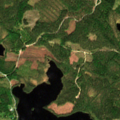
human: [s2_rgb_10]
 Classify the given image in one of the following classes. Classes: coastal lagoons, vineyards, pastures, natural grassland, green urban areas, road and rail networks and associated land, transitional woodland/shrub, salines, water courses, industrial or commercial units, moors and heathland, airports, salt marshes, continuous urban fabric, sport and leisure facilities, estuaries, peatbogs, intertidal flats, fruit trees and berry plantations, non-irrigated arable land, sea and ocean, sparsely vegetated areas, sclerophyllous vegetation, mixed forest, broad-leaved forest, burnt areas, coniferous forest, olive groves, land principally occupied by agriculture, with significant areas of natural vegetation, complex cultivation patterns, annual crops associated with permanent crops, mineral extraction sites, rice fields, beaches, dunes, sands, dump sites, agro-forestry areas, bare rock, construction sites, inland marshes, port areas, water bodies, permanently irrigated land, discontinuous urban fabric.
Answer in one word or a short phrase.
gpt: coniferous forest, mixed forest, transitional woodland/shrub, water bodies